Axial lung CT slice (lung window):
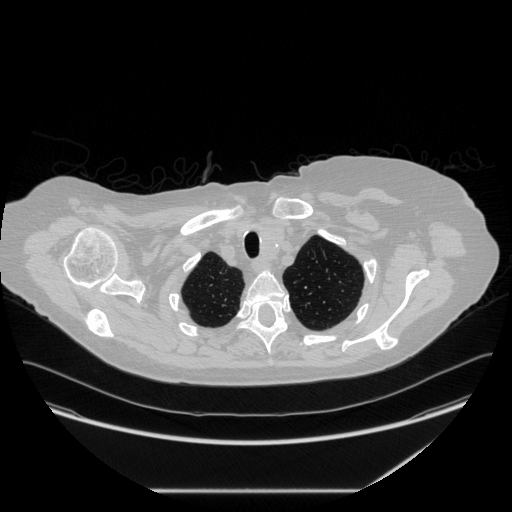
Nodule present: no